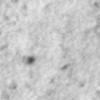
Label: no_change